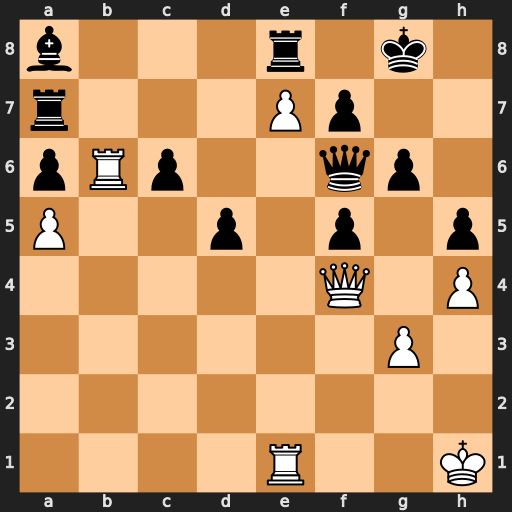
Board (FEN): b3r1k1/r3Pp2/pRp2qp1/P2p1p1p/5Q1P/6P1/8/4R2K
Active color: w
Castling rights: -
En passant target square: -
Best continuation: Rb8 Rxe7 Rxe8+ Rxe8 Rxe8+